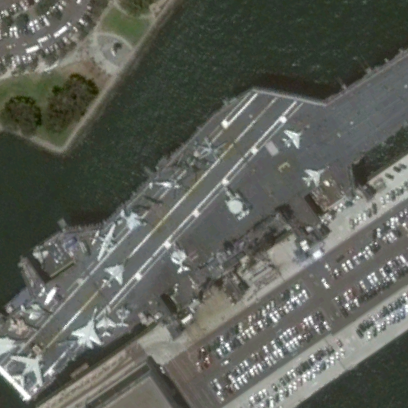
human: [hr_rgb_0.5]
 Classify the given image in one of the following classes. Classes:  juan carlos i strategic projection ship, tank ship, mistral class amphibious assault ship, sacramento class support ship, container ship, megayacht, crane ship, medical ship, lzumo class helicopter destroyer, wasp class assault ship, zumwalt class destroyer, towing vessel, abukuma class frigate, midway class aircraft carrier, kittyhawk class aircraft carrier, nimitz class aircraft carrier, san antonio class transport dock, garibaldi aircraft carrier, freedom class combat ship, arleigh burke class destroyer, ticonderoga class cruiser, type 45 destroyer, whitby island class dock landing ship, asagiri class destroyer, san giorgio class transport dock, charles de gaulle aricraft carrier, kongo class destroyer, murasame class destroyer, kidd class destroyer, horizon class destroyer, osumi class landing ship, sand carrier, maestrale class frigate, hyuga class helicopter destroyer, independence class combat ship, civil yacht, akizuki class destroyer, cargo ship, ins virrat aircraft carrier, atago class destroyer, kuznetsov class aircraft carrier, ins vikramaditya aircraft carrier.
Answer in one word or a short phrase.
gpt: Midway class aircraft carrier